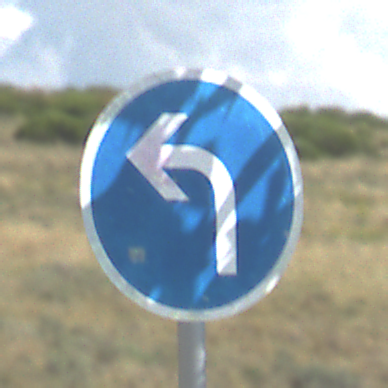
Verkehrszeichen: VorgeschriebeneFahrtrichtungLinks
Umgebung: Outdoor, Nature
Tageszeit: Midday
Wetter: PartlyCloudy
Licht: Natural
Jahreszeit: NotSpecified
Kontrast: HighContrast